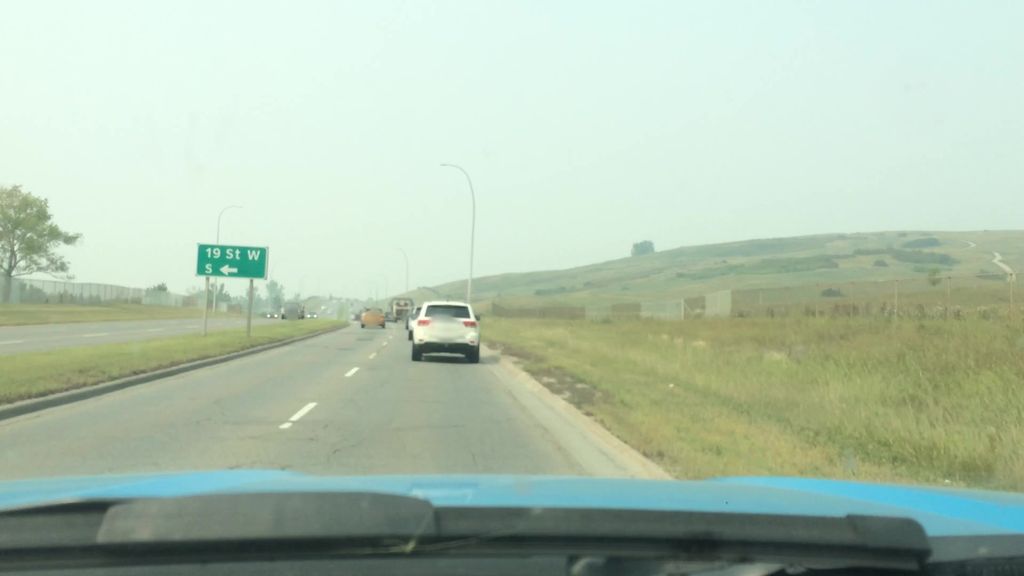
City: calgary